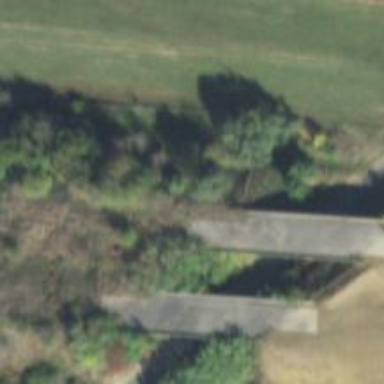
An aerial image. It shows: Service road that crosses over bridge.